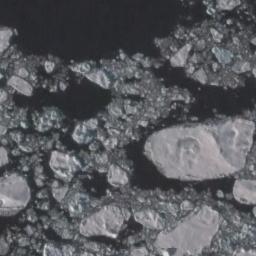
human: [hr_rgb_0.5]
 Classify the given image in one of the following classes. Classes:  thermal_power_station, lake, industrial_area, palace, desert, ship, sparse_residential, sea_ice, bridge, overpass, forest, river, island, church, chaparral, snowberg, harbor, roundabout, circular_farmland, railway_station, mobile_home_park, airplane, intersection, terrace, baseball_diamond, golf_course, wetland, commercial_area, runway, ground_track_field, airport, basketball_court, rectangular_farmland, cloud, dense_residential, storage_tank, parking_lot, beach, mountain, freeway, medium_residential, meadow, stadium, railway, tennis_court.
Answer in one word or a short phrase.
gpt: sea_ice